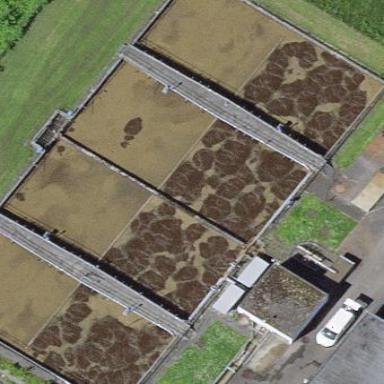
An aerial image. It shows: Body of wastewater.